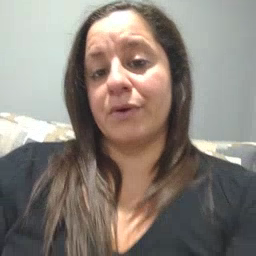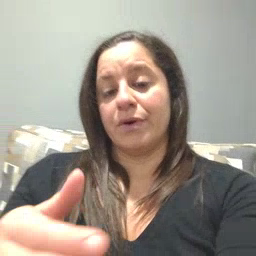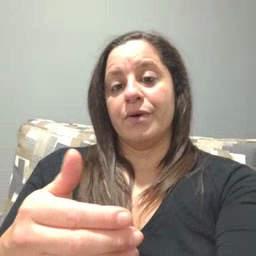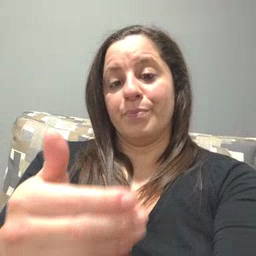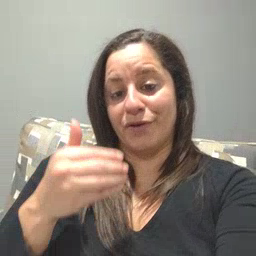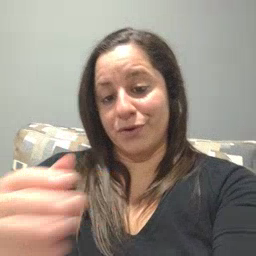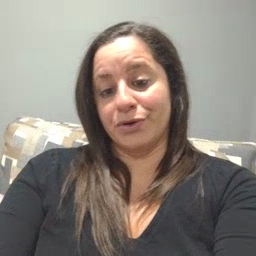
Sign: before